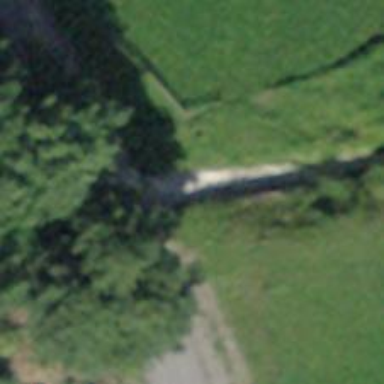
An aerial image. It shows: Tunnel.